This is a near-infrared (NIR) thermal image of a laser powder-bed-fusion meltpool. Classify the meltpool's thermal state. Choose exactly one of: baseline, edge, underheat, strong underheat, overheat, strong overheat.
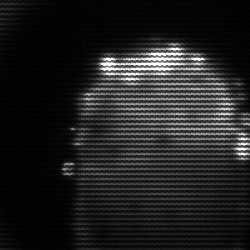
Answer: baseline